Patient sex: F
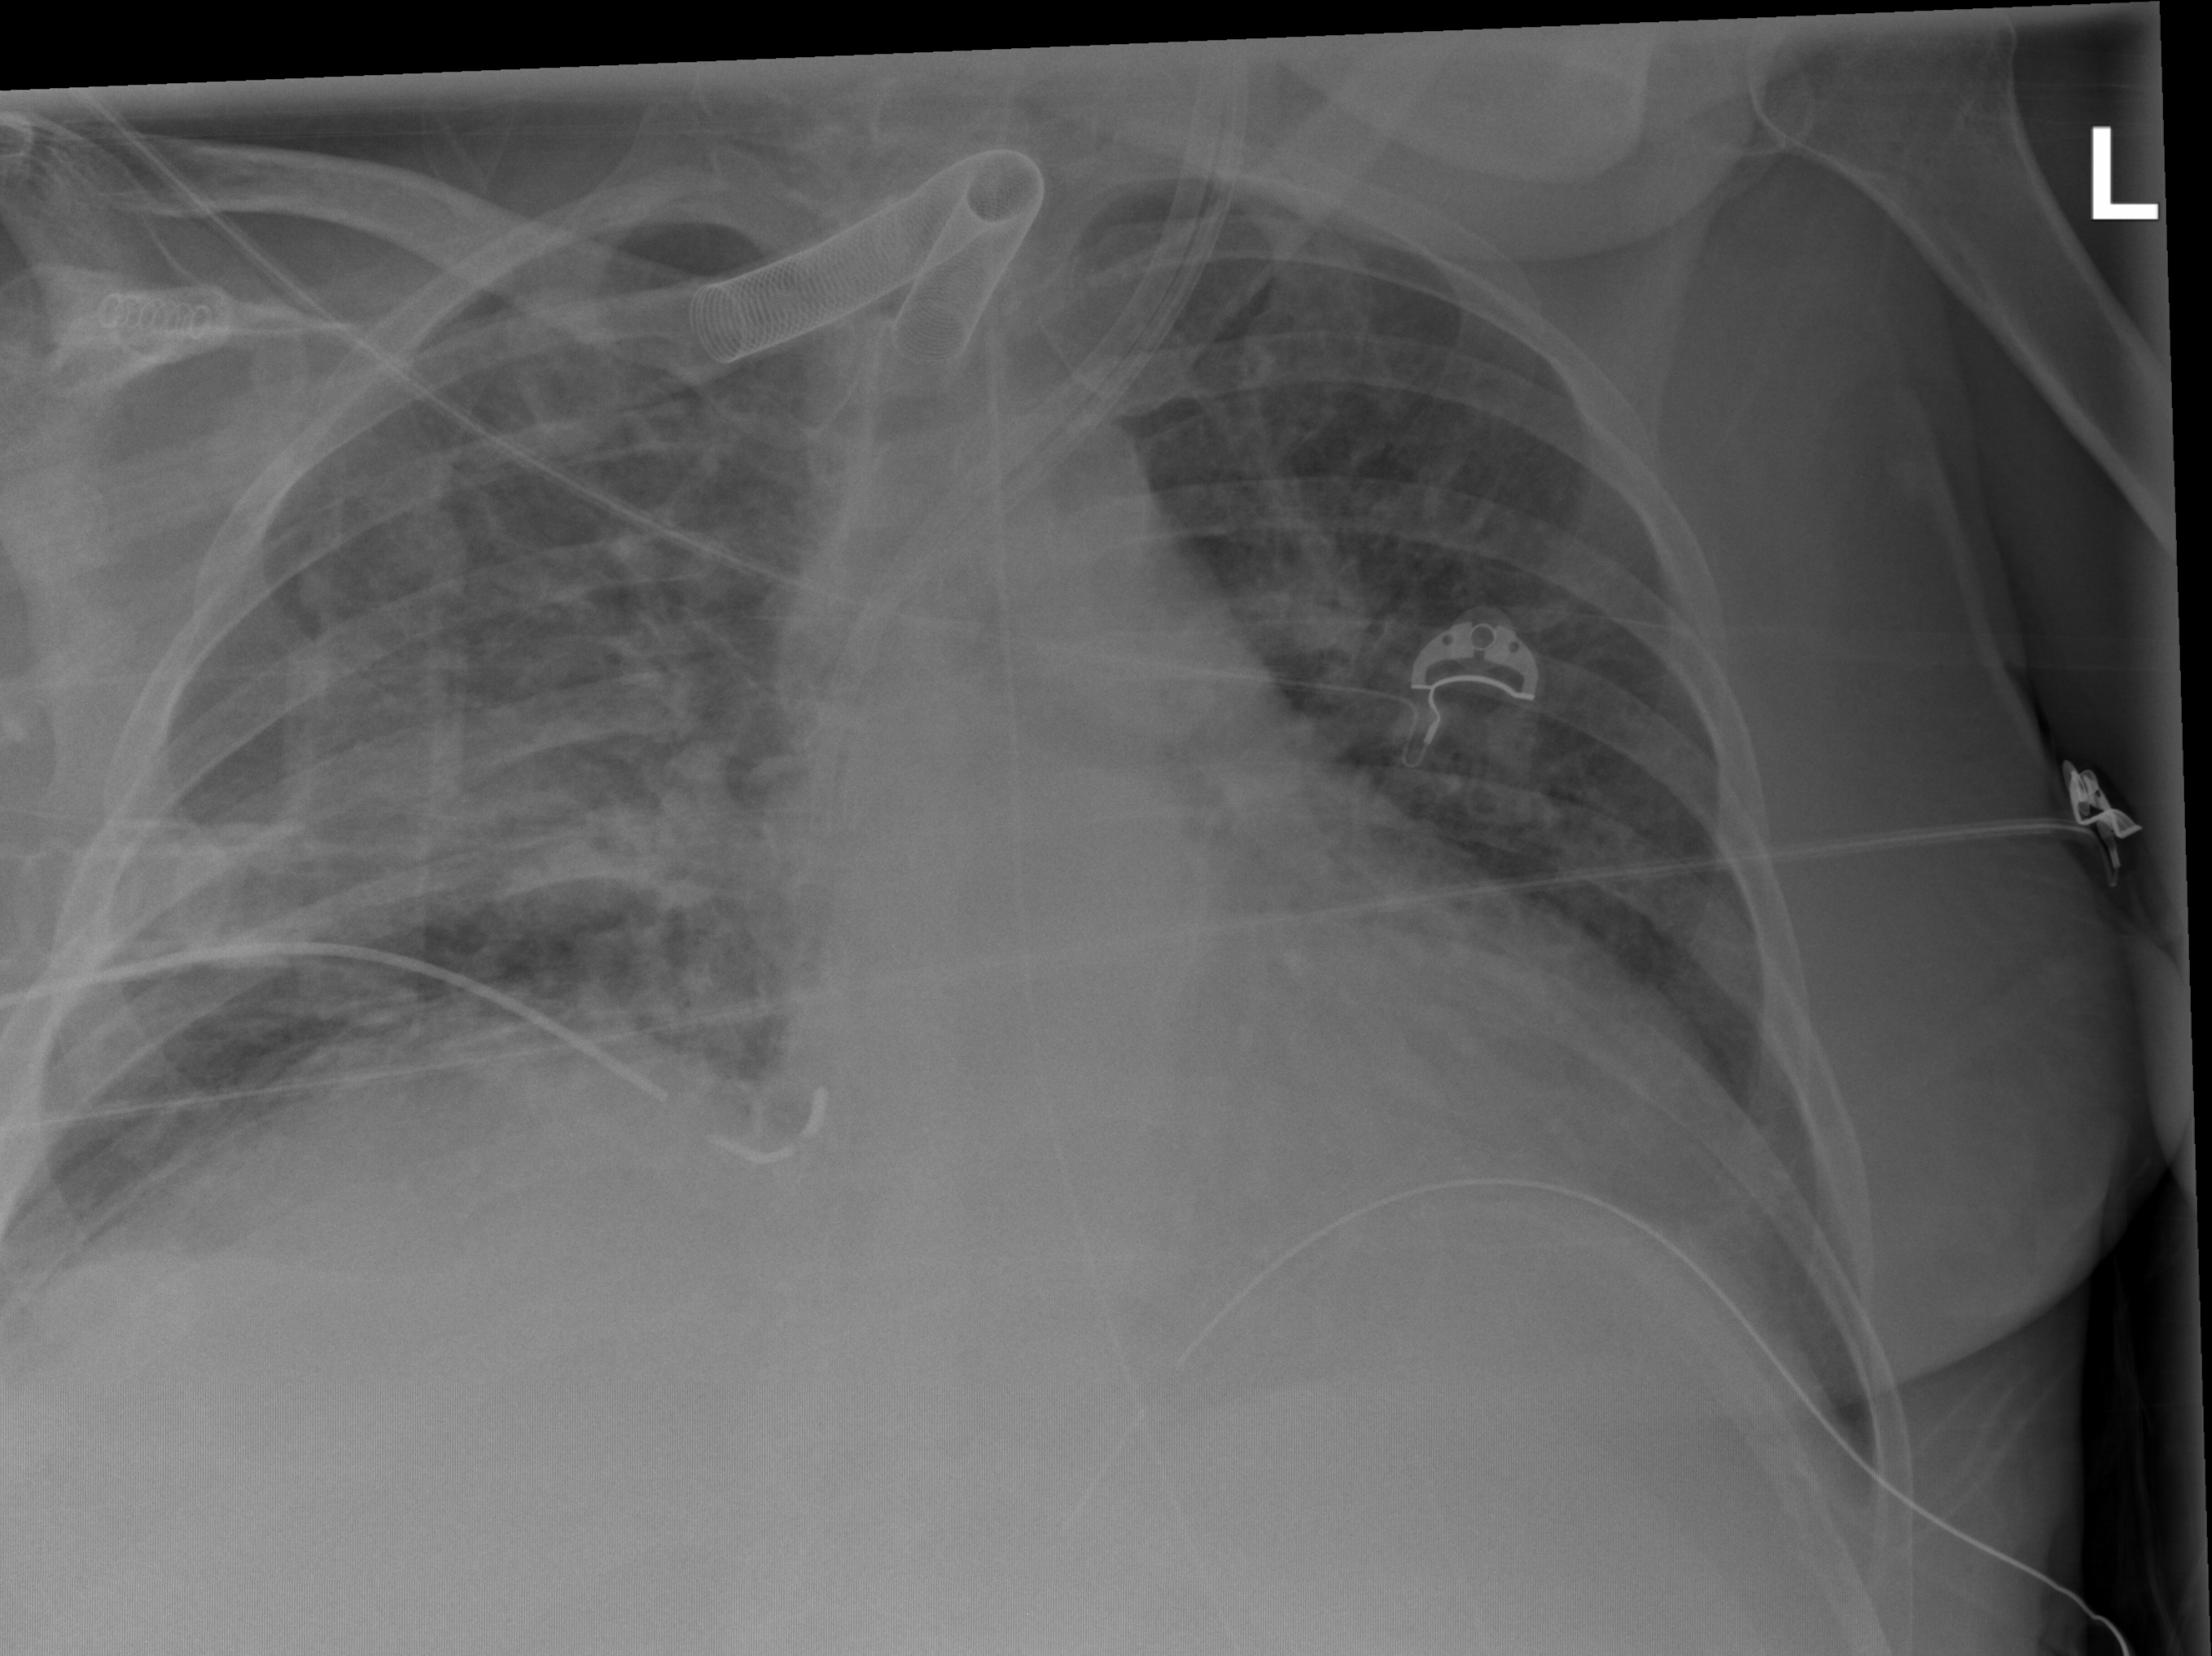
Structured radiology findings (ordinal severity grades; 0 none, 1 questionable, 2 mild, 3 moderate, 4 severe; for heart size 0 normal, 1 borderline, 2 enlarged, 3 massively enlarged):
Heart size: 2
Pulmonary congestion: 2
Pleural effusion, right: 1
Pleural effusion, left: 0
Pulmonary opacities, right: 1
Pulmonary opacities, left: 0
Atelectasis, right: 2
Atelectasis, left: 0